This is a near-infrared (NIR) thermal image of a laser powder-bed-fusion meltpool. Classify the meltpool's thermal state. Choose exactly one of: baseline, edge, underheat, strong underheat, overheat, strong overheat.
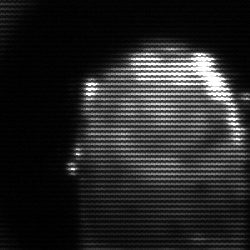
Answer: baseline